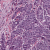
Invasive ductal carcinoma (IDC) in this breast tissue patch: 1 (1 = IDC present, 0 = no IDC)